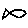
Label: fish